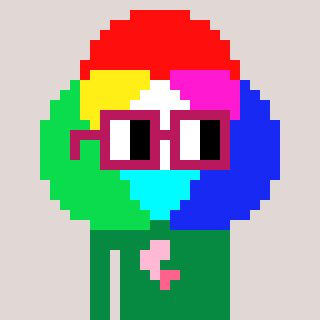
a pixel art character with square dark red glasses, a color circle-shaped head and a green-colored body on a warm background